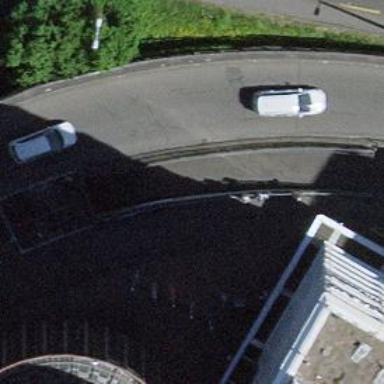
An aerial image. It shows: Asphalt footway with ramp.